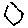
Label: hexagon